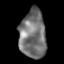
Tissue: lung
Cell type: Others
Senescence score: 0.2388
Nuclear area (px): 1250
Mean DAPI intensity: 116.406